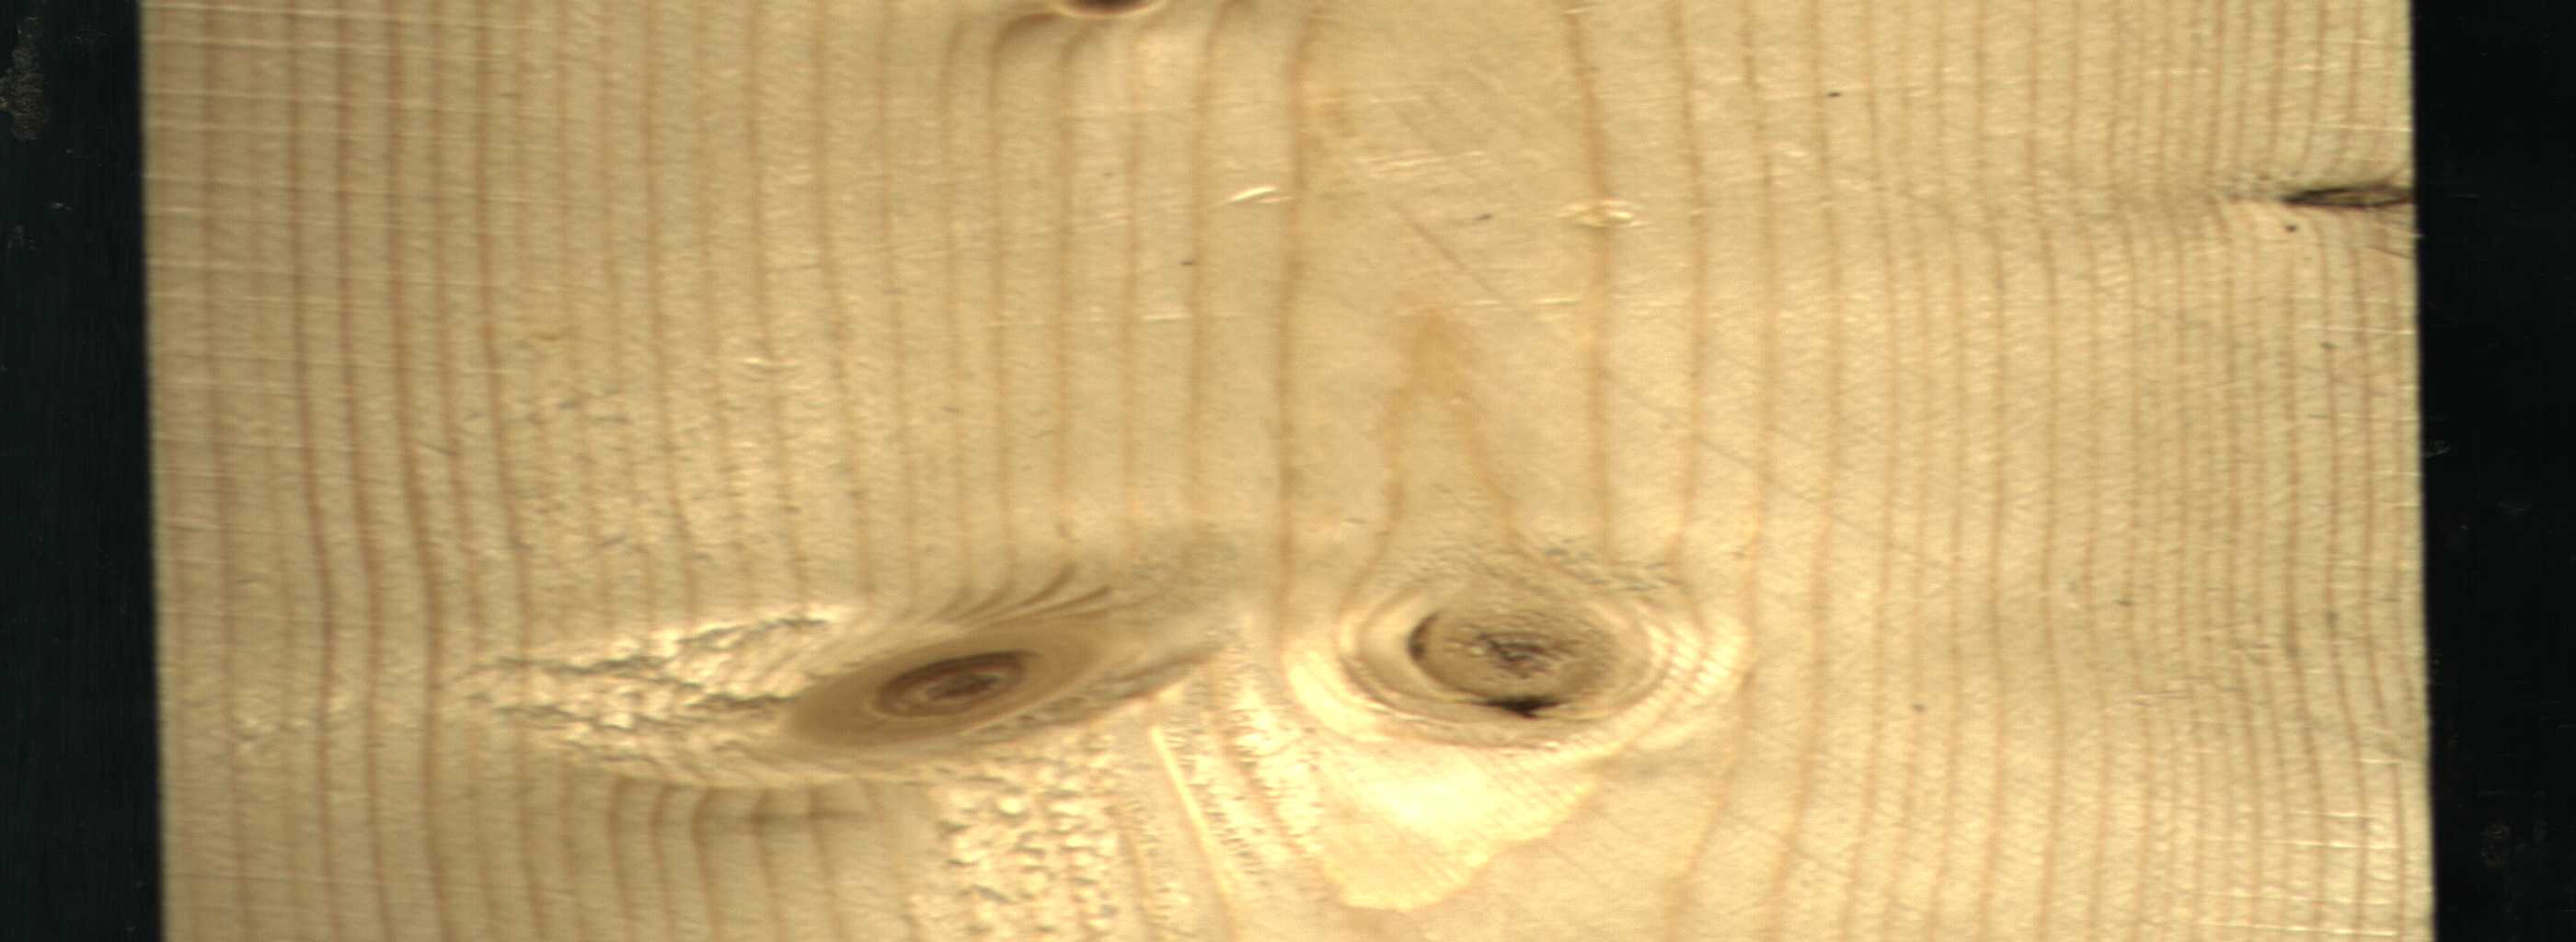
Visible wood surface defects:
knot_with_crack
Dead_Knot
Dead_Knot
Live_Knot
Live_Knot